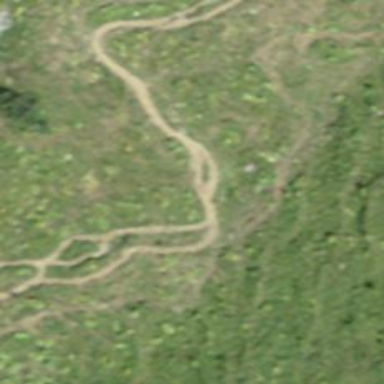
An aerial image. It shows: Path on the ground.